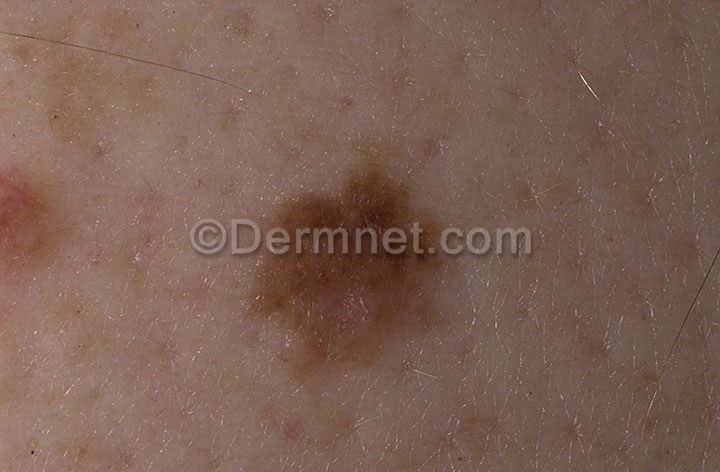
Disease: Melanoma Skin Cancer Nevi and Moles